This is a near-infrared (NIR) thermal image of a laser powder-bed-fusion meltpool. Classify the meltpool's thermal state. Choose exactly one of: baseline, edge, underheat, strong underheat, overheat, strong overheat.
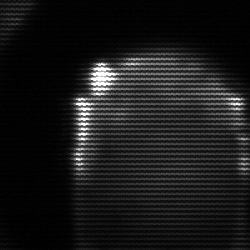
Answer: edge